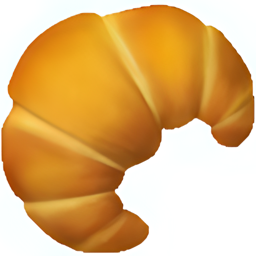
Name: croissant
Emoji: 🥐
Group: Food & Drink
Sub-group: food-prepared